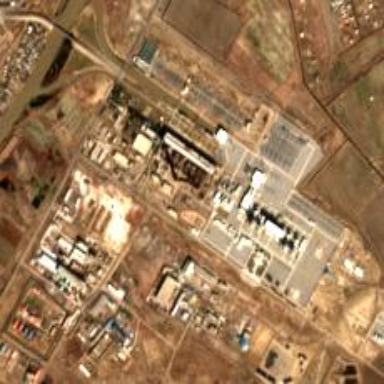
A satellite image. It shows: Combined cycle power plant.